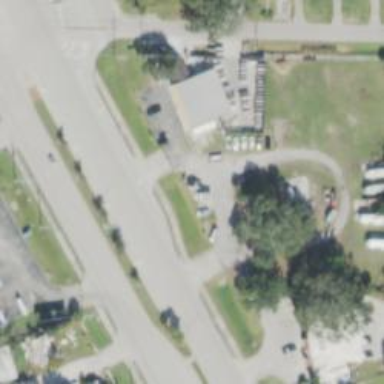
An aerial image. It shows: Veterinary facility.